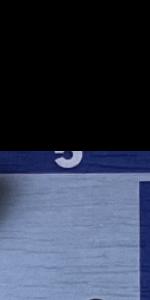
Label: Empty